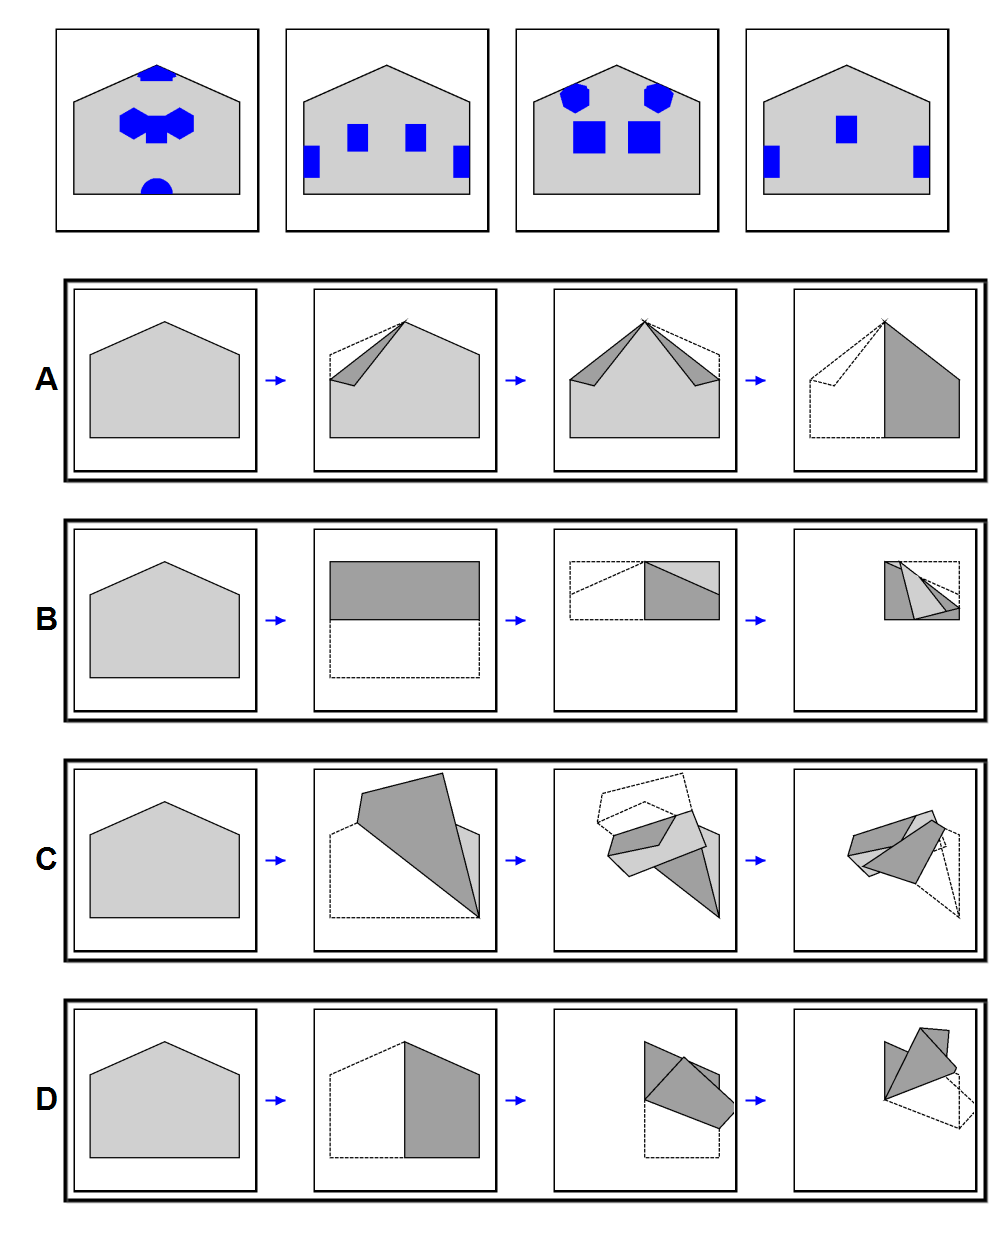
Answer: A